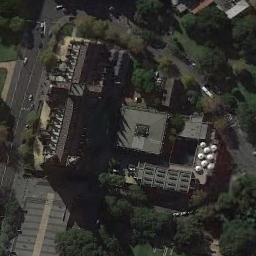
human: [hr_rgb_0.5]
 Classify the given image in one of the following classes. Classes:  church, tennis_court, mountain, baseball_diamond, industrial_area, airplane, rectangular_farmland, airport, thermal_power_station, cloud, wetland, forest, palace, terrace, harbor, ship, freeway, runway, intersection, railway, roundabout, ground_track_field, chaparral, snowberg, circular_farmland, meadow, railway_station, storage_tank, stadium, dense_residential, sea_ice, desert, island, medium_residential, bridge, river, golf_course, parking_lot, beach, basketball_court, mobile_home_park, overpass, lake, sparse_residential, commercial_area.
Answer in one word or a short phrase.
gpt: church